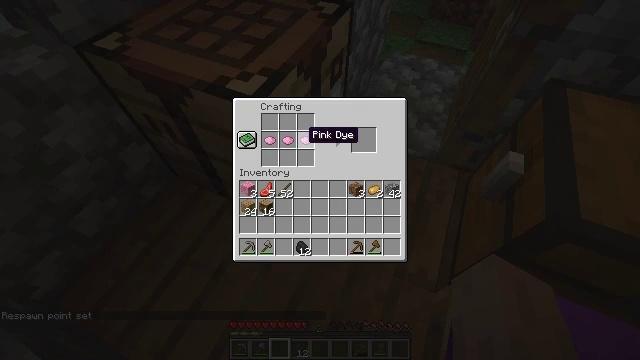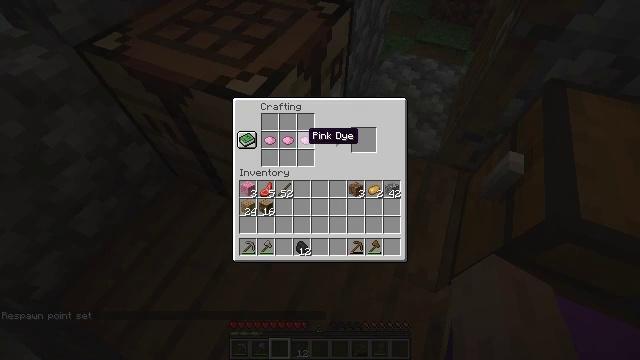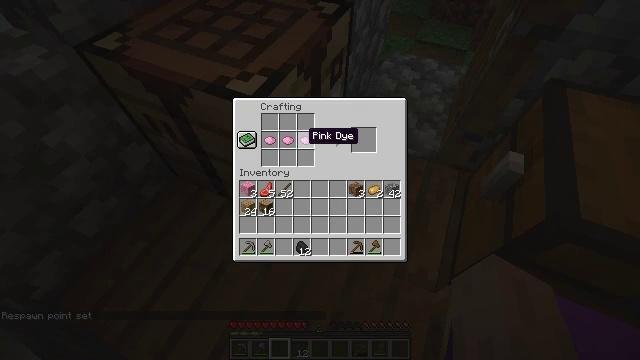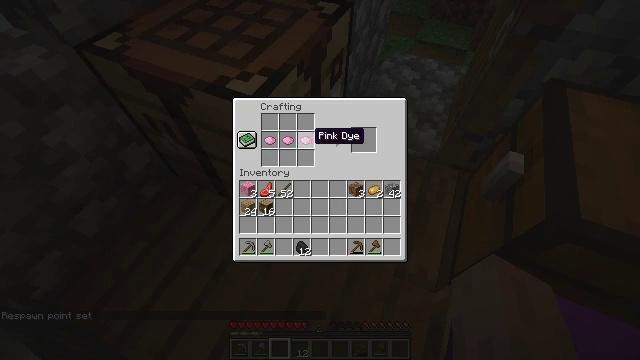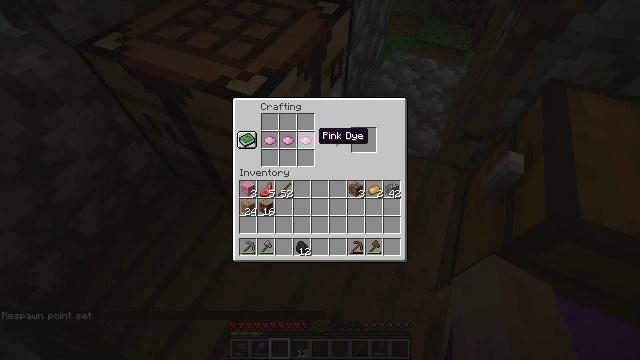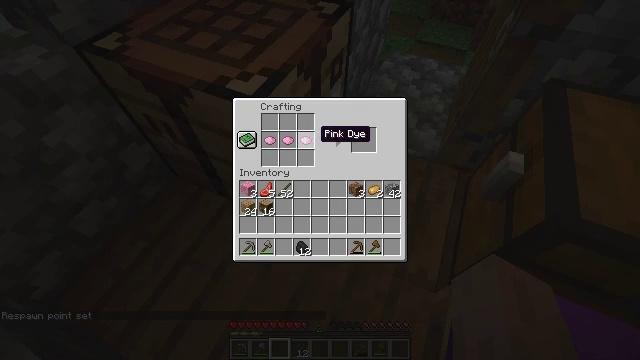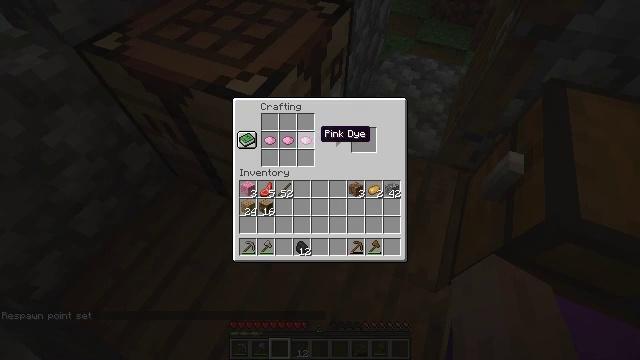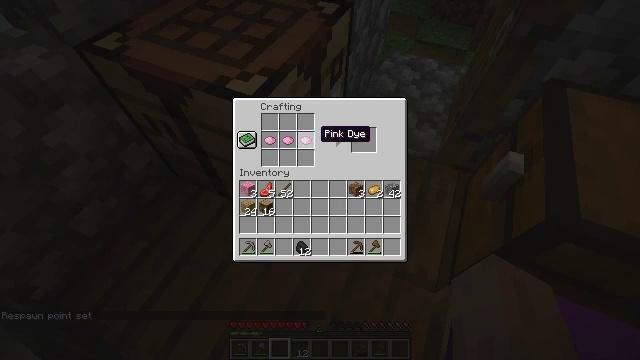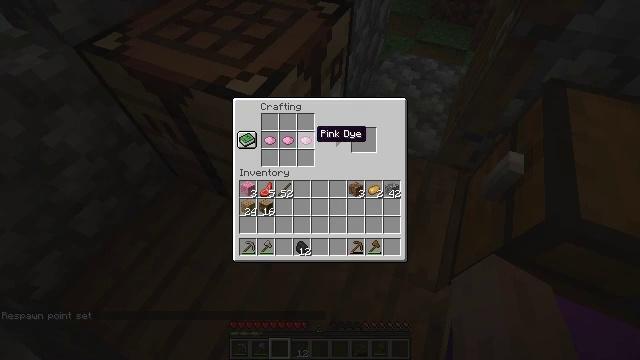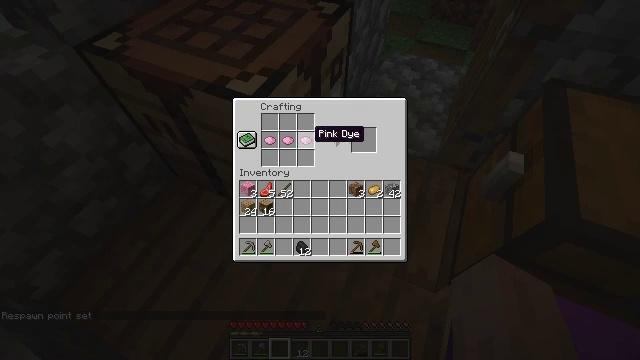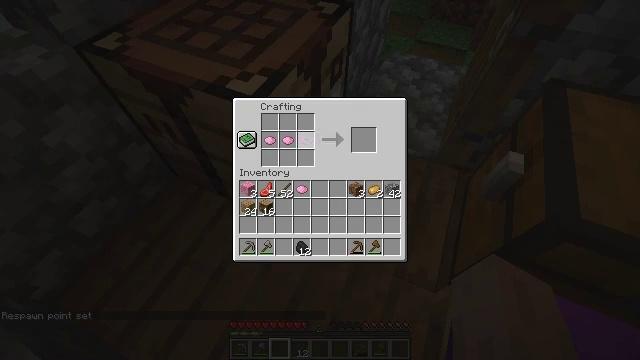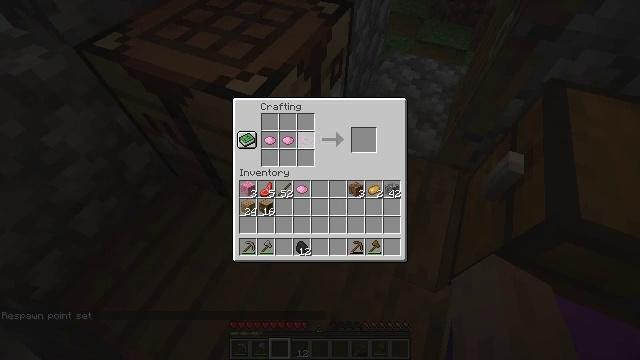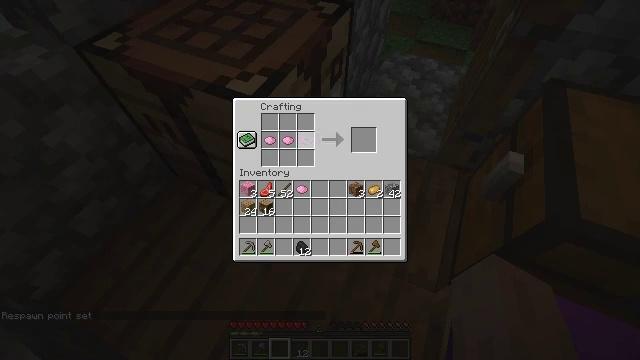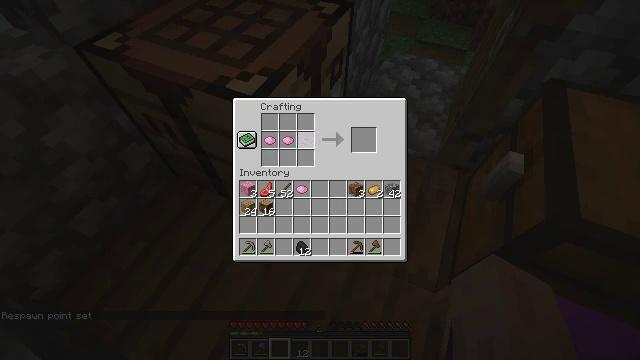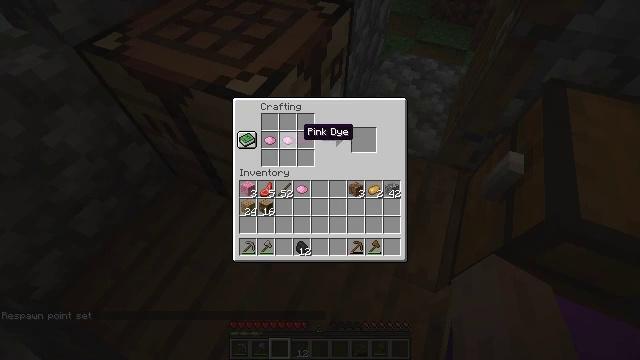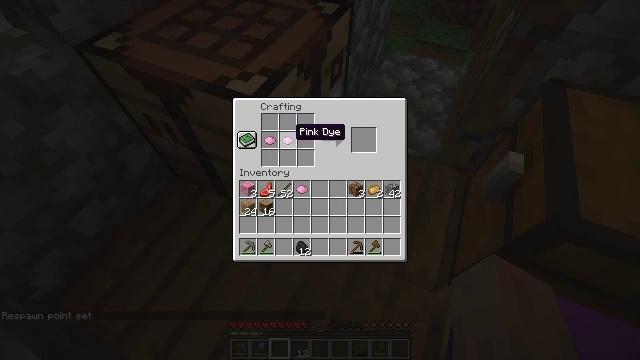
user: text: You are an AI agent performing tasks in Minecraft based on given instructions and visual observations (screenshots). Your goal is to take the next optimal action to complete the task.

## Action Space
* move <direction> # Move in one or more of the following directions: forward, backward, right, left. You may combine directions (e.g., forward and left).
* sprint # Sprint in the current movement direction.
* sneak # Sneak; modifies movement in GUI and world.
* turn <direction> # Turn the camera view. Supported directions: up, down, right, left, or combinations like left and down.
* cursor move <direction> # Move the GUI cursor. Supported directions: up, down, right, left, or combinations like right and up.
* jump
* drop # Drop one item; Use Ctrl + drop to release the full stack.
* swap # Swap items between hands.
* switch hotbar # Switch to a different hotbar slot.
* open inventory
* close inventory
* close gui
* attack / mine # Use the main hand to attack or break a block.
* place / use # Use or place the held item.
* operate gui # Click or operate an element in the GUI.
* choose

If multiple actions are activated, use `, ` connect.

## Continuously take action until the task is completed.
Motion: motion action
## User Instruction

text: Utilize a crafting table to make a pink bed.
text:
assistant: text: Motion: no_op
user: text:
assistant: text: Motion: no_op
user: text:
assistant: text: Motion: no_op
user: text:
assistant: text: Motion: no_op
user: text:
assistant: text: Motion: no_op
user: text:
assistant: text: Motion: no_op
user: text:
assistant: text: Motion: no_op
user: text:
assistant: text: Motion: sneak
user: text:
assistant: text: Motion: sneak
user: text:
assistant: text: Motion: sneak, operate gui
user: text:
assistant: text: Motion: sneak, operate gui
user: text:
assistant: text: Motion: sneak, operate gui
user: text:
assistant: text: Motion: sneak, operate gui
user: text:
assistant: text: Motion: sneak, operate gui
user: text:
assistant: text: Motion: sneak, cursor move left, operate gui
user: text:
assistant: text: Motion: sneak, cursor move left, operate gui
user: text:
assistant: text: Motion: sneak, operate gui
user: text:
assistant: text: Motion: sneak, operate gui
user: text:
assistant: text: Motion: sneak, operate gui
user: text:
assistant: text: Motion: sneak, operate gui
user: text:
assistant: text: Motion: sneak
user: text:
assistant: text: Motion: sneak, operate gui
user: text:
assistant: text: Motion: sneak, cursor move right, operate gui
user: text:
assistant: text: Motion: sneak, cursor move right
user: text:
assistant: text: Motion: sneak, operate gui
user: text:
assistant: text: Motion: sneak, operate gui
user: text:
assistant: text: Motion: sneak, operate gui
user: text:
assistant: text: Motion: sneak
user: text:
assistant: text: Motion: sneak
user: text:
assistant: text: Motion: sneak